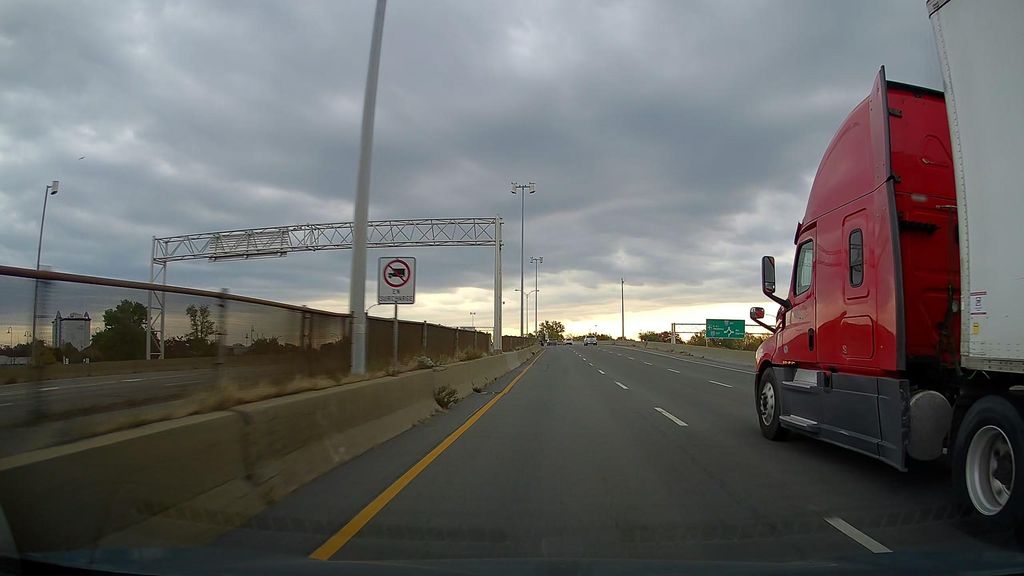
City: montreal